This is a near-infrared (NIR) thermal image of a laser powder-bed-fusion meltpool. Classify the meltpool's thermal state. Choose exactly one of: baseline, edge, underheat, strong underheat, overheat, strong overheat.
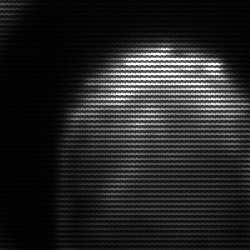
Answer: strong underheat